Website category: sports
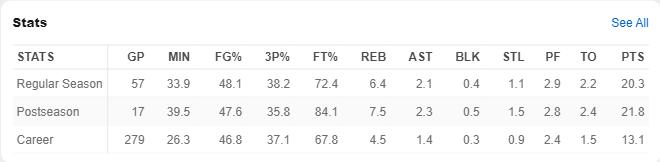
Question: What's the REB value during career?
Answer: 4.5

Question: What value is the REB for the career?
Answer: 4.5

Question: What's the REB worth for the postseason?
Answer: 7.5

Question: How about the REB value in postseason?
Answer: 7.5

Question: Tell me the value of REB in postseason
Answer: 7.5

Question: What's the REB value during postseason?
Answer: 7.5

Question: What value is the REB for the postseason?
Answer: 7.5

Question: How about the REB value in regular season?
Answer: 6.4

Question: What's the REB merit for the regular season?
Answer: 6.4

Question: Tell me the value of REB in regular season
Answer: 6.4

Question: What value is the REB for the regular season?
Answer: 6.4

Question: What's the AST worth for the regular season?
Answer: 2.1

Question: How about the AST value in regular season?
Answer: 2.1

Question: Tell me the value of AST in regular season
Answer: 2.1

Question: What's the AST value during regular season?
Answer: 2.1

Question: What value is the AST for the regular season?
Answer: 2.1

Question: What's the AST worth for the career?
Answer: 1.4

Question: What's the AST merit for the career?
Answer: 1.4

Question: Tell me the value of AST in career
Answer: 1.4

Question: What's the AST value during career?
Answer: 1.4

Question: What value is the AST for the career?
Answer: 1.4

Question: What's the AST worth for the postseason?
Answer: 2.3

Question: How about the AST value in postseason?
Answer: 2.3

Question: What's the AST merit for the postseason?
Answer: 2.3

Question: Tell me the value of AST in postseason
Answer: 2.3

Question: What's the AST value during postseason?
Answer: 2.3

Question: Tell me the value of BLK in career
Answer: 0.3

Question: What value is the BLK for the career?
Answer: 0.3

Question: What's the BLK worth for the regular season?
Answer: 0.4

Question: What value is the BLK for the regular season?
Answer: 0.4

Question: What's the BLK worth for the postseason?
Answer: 0.5

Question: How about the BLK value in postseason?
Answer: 0.5

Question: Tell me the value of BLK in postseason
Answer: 0.5

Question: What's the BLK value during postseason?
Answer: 0.5

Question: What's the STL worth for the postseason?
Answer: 1.5

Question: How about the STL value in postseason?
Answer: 1.5

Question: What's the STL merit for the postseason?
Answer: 1.5

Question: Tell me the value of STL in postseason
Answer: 1.5

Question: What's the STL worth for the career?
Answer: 0.9

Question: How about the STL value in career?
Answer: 0.9

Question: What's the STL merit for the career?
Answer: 0.9

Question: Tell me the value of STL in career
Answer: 0.9

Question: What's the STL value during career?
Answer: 0.9

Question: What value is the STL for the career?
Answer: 0.9

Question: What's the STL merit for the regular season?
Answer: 1.1

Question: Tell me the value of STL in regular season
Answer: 1.1

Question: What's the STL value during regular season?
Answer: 1.1

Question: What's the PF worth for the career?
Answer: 2.4

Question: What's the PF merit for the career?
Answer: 2.4

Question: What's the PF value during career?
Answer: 2.4

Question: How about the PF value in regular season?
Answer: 2.9

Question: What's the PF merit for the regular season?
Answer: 2.9

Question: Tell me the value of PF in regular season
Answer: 2.9

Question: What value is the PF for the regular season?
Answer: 2.9

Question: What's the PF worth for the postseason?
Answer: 2.8

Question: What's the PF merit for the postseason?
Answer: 2.8

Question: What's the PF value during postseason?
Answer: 2.8

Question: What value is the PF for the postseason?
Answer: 2.8

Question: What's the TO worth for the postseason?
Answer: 2.4

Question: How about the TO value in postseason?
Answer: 2.4

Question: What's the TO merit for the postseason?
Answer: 2.4

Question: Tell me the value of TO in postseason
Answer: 2.4

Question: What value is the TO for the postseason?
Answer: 2.4

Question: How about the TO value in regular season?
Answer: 2.2